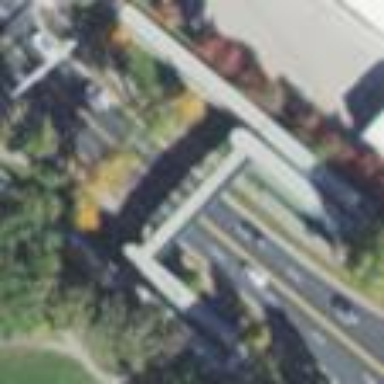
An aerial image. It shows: Arch bridge that is man-made.